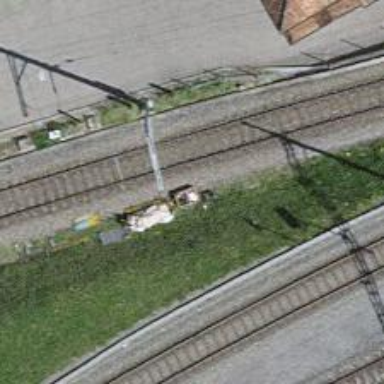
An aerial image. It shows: Single railway track with electrification through contact line.